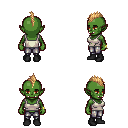
a pixel art fantasy rpg character, female body template, orc, green skin, white pirate shirt, metal pants, light blonde mohawk hairstyle, bracelets, black shoes, four views (front, back, left, right), 2x2 character sprite sheet, small pixel art, hard edges, no anti-aliasing